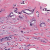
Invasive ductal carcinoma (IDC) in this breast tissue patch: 1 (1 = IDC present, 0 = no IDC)